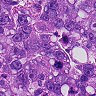
Metastatic tissue present: yes